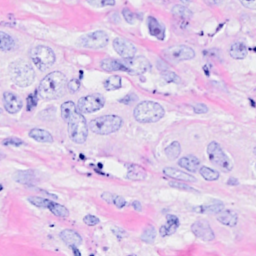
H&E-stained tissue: Breast